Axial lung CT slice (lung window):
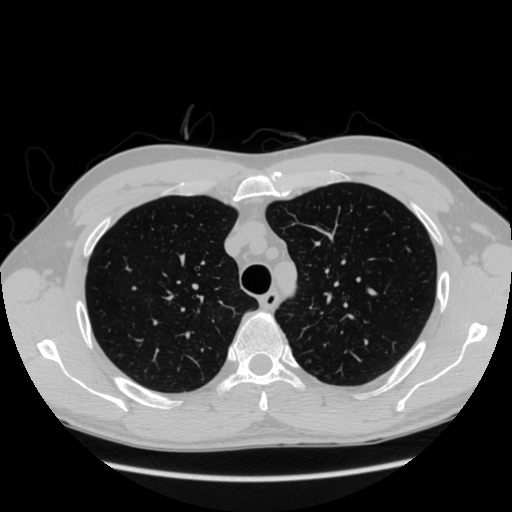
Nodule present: no